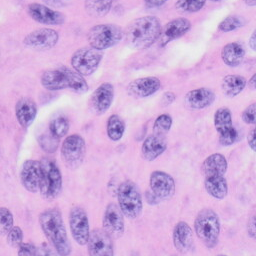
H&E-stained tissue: Skin